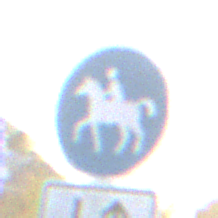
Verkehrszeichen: Reitweg
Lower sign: RichtungsangabeDurchPfeile8
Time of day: MorningAfternoon
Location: Outdoor (Suburban)
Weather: PartlyCloudy
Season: NotSpecified
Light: Natural